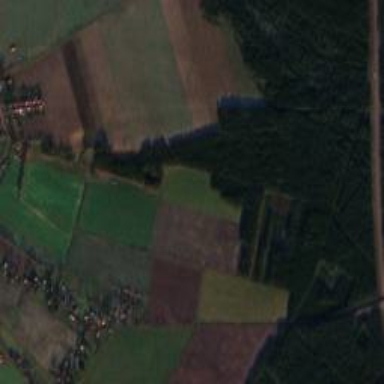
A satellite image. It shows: Picturesque farmland scene.